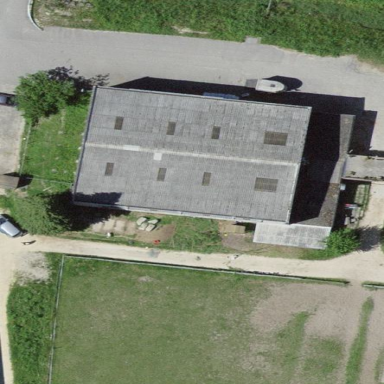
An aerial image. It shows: Farm auxiliary building.